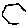
Label: hexagon